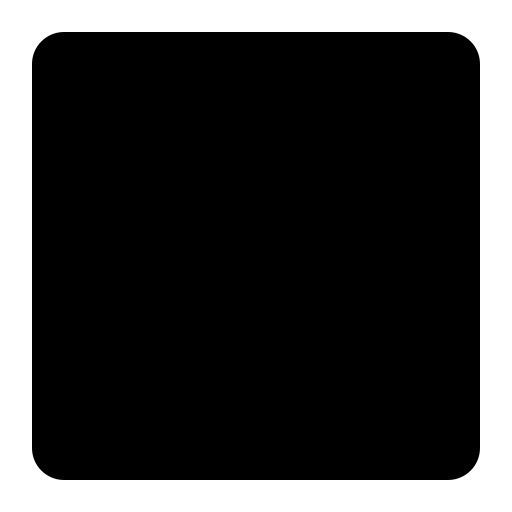
black large square flat